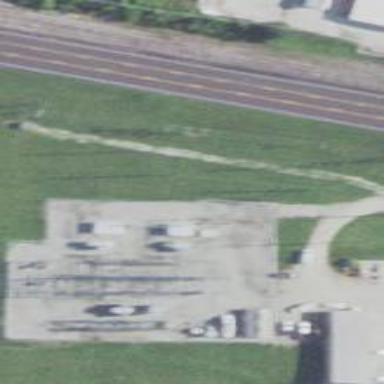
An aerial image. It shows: There is distribution substation enclosed by fence.